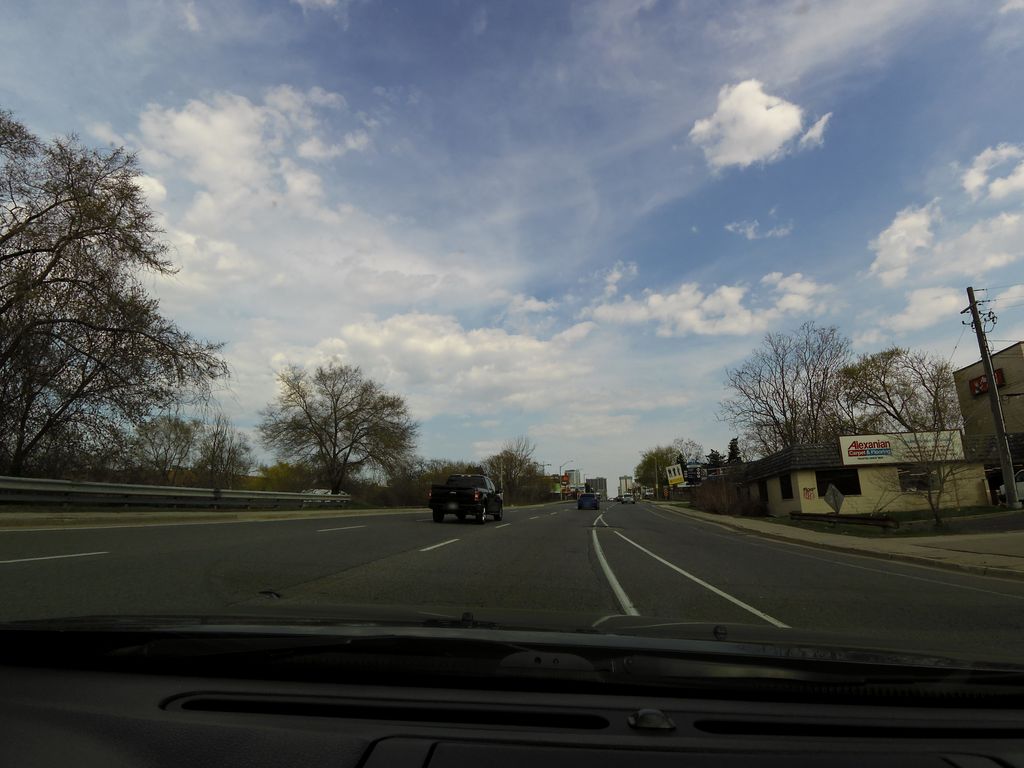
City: hamilton